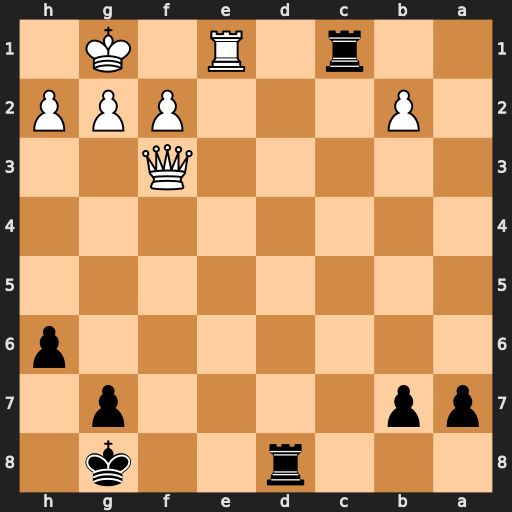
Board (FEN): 3r2k1/pp4p1/7p/8/8/5Q2/1P3PPP/2r1R1K1
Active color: b
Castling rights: -
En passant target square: -
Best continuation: Rxe1#